Interaction volume radius: 5 \u00c5
Interaction volume height: 20 \u00c5
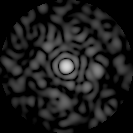
Disorder parameter: 0.8678